Question: I am creating a data-driven dynamic menu in asp.net, using sql server 2008 R2 as my database. The parent node, and child nodes at the first level works just fine. but the child node below another child node, the application generate an exception. The c# code for my problem is as follows :
'''
public partial class LeaveManagementSystemMasterPage : System.Web.UI.MasterPage
{
SqlConnection conn;
protected void Page_Load(object sender, EventArgs e)
{
if (!IsPostBack)
{
getMenu();
}
}
private void getMenu()
{
Connect();
conn.Open();
DataSet ds = new DataSet();
DataTable dt = new DataTable();
string sqlQuery = "select * from menu";
SqlDataAdapter da = new SqlDataAdapter(sqlQuery, conn);
da.Fill(ds);
dt = ds.Tables[0];
DataRow[] rowParent = dt.Select("ParentID=" + 0);
DataRow[] rowChild = dt.Select("ParentID>"+0);
//populating the first level of the menu
foreach (DataRow dr in rowParent)
{
Menu1.Items.Add(new MenuItem(dr["MenuName"].ToString(),dr["MenuID"].ToString(),"",""));
}
//populating the children in menu
foreach (DataRow dr in rowChild)
{
MenuItem child = new MenuItem(dr["MenuName"].ToString(), dr["MenuID"].ToString(), "", "");
Menu1.FindItem(dr["ParentID"].ToString()).ChildItems.Add(child);
}
conn.Close();
}
public void Connect()
{
string conStr="Data Source=HO-0000-LAP; Initial Catalog=LeaveManagementSystem; Integrated Security=true";
conn = new SqlConnection(conStr);
}
'''
}
And here is my table which i have designed in sqlserver 2008 :-

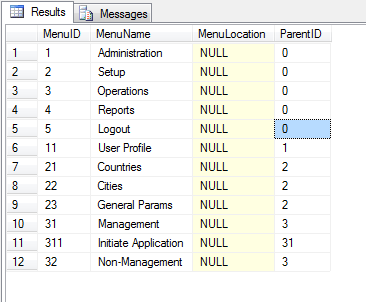
Answer: The solution which i found useful for the issue was found at
<URL>
And here is my source code :-
'''
public partial class LeaveManagementSystemMasterPage : System.Web.UI.MasterPage
'''
{
SqlConnection conn;
protected void Page_Load(object sender, EventArgs e)
{
if (!IsPostBack)
{
getMenu();
}
}
'''
private void getMenu()
{
Connect();
DataSet ds = new DataSet();
DataTable dt = new DataTable();
string sqlQuery = "select * from menu";
SqlDataAdapter da = new SqlDataAdapter(sqlQuery, conn);
da.Fill(ds);
dt = ds.Tables[0];
AddTopMenuItems(dt);
}
private void AddTopMenuItems(DataTable menuData)
{
DataView view = new DataView(menuData);
view.RowFilter = "ParentID = 0";
foreach (DataRowView rowView in view)
{
MenuItem topItem = new MenuItem(rowView["MenuName"].ToString(),rowView["MenuID"].ToString());
Menu1.Items.Add(topItem);
AddChildItems(menuData, topItem);
}
}
private void AddChildItems(DataTable menuData, MenuItem parentMenuItem)
{
DataView view = new DataView(menuData);
view.RowFilter = "ParentID = " + parentMenuItem.Value;
foreach(DataRowView rowView in view)
{
MenuItem childItem = new MenuItem(rowView["MenuName"].ToString(), rowView["MenuID"].ToString());
parentMenuItem.ChildItems.Add(childItem);
AddChildItems(menuData, childItem);
}
}
public void Connect()
{
string conStr="Data Source=HO-0000-LAP; Initial Catalog=LeaveManagementSystem; Integrated Security=true";
conn = new SqlConnection(conStr);
}
'''
}